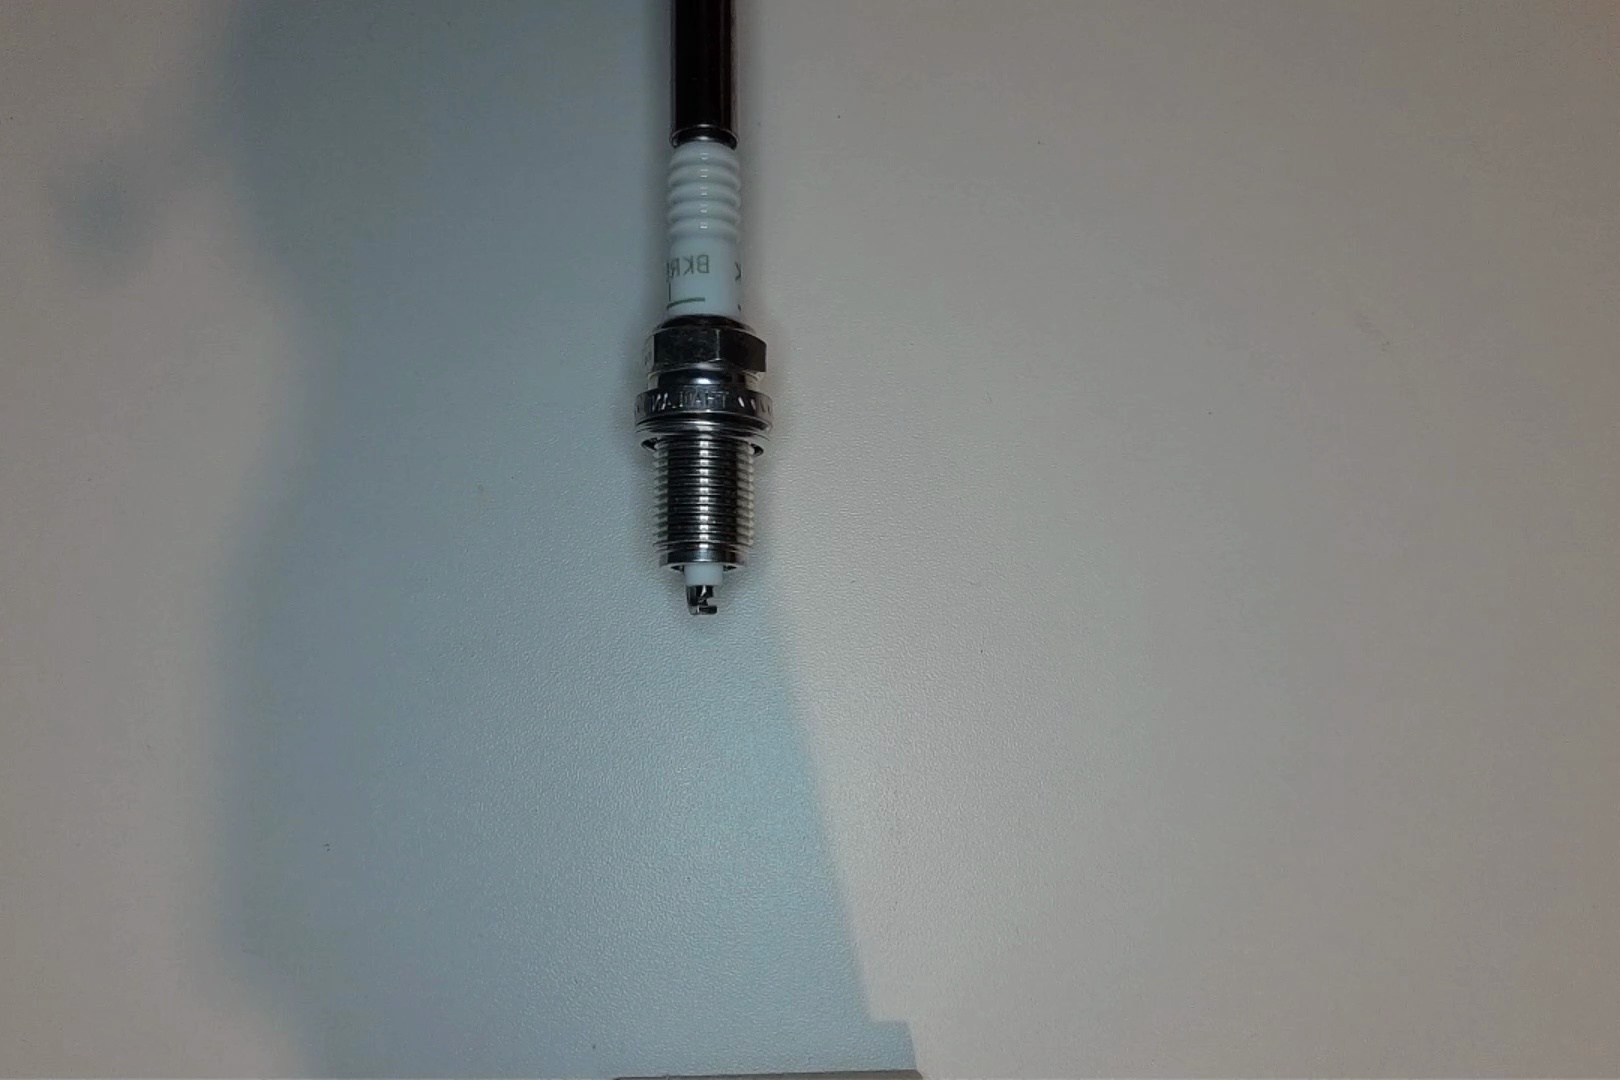
Label: normal